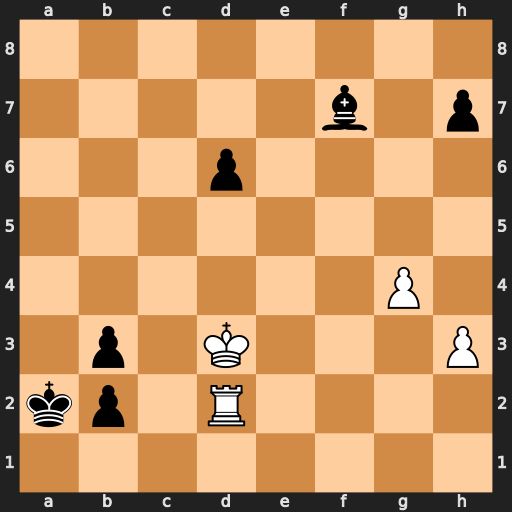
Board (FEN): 8/5b1p/3p4/8/6P1/1p1K3P/kp1R4/8
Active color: w
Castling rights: -
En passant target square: -
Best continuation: Kc3 Ka3 Rxb2